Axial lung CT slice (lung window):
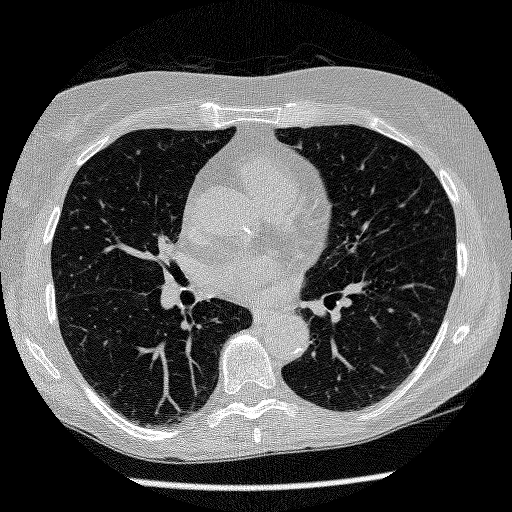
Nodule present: no